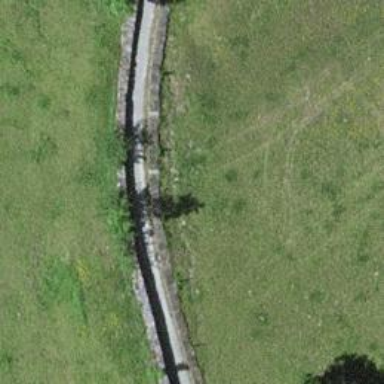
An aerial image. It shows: Wall made of dry stone.